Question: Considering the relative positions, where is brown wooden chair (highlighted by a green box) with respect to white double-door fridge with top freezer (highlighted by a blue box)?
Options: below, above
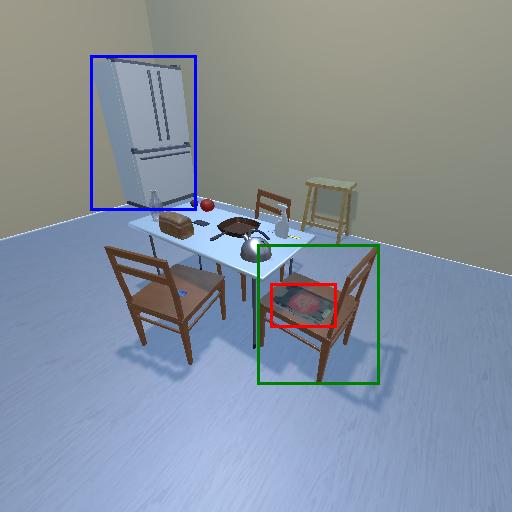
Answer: below